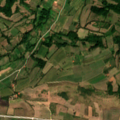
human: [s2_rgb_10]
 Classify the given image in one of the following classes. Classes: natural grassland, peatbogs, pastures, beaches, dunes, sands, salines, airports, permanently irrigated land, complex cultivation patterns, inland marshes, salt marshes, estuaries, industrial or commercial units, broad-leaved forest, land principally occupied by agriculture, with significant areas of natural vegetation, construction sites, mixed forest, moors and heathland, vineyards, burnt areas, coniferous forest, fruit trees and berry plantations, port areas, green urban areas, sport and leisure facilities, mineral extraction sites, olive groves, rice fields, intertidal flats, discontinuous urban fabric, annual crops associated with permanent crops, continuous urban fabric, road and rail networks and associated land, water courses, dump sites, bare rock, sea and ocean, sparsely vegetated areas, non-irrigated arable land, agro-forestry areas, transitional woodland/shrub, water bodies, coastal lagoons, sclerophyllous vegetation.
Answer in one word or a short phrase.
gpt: complex cultivation patterns, land principally occupied by agriculture, with significant areas of natural vegetation